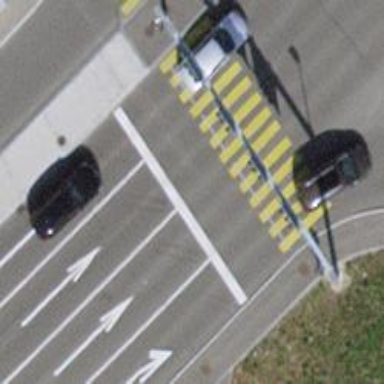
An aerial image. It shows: Road with traffic signals.